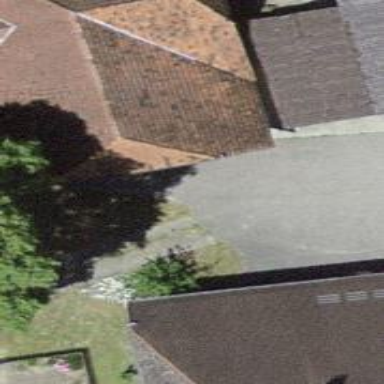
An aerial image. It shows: Barn.